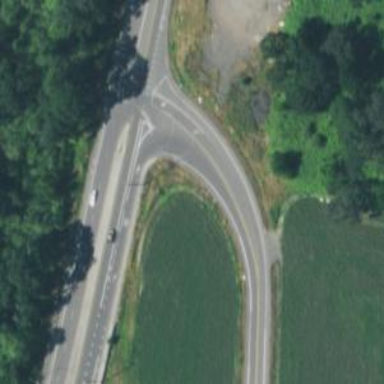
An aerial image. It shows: Asphalt road that is classified as tertiary link.